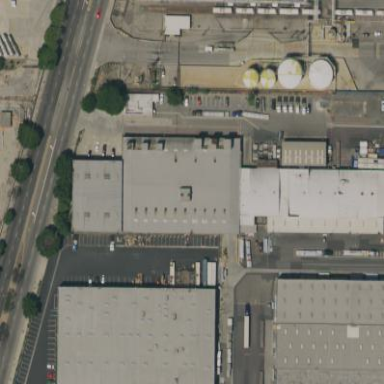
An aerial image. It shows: Industrial warehouse.